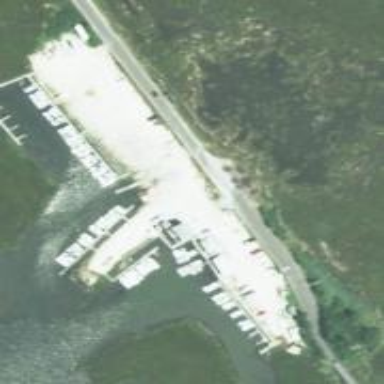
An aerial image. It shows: Marina on leisure land.